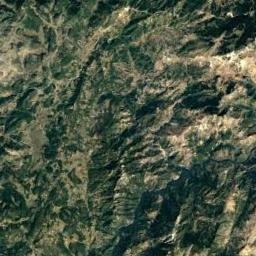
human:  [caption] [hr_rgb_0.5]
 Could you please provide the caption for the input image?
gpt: This mountain is completely covered by vegetation .

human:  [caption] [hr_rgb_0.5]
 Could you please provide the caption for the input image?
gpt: Many trees are on the mountain .

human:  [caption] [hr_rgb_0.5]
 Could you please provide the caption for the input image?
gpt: The folded mountain is covered with some vegetation .

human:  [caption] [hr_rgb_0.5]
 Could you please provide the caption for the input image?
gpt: There are many ravines on the green mountain .

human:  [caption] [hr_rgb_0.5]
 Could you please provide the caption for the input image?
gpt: The mountain is full of green plants with lines of bare land .